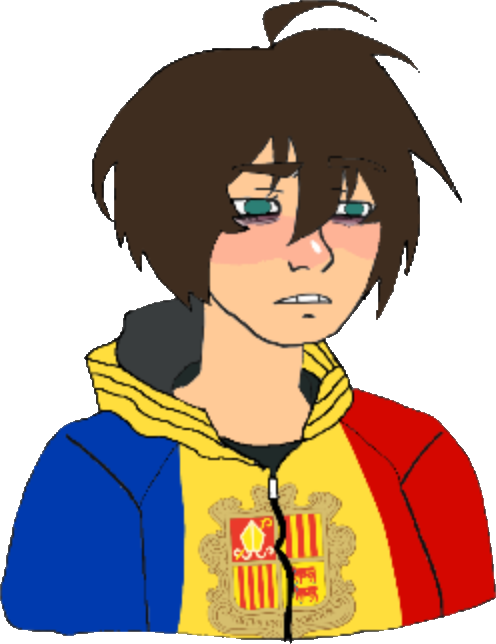
Label: 5_Twinkjak